Question: Using System.Net.HttpRequest I would like to imitate a users search on the following search engine in my code.
<URL>
An example of the search URL is as follows:
<URL>
I have the following code to perform the HTTP GET. Note I'm using the HtmlAgilityPack.
'''
protected override HtmlDocument MakeRequestHtml(string requestUrl)
{
try
{
HttpWebRequest request = WebRequest.Create(requestUrl) as HttpWebRequest;
request.UserAgent = "Mozilla/4.0 (compatible; MSIE 6.0; Windows NT 5.1; SV1; .NET CLR 1.1.4322; .NET CLR 2.0.50727)";
HttpWebResponse response = request.GetResponse() as HttpWebResponse;
HtmlDocument htmlDoc = new HtmlDocument();
htmlDoc.Load(response.GetResponseStream());
return (htmlDoc);
}
catch (Exception e)
{
Console.WriteLine(e.Message);
Console.Read();
return null;
}
}
'''
Where "requestUrl" is the example search URL shown above.
The contents of htmlDoc.DocumentNode.InnerHtml contains no search results and looks nothing like the search results page you would get if you copy pasted the example search URL shown above into your browser.
I'm guessing the reason for this is because you must first have a session in order to be able to perform requests. Can anybody advise if there is a feasible way to replicate the behavior of the user agent? Or perhaps there is a better way of achieving the goal of "scraping" the search results that I don't know about? Suggestions please.
Robots.txt contents:
'''
# / robots.txt file for http://www.scirus.com
User-agent: NetMechanic
Disallow: /srsapp/sciruslink
User-agent: *
Disallow: /srsapp/sciruslink
Disallow: /srsapp/search
Disallow: /srsapp/search_simple
Disallow: /search_simple
# for dev and accept server uncomment below line at Build time to disallow robots completely
##Disallow: /
'''
Content of htmlDoc.DocumentNode.InnerHtml

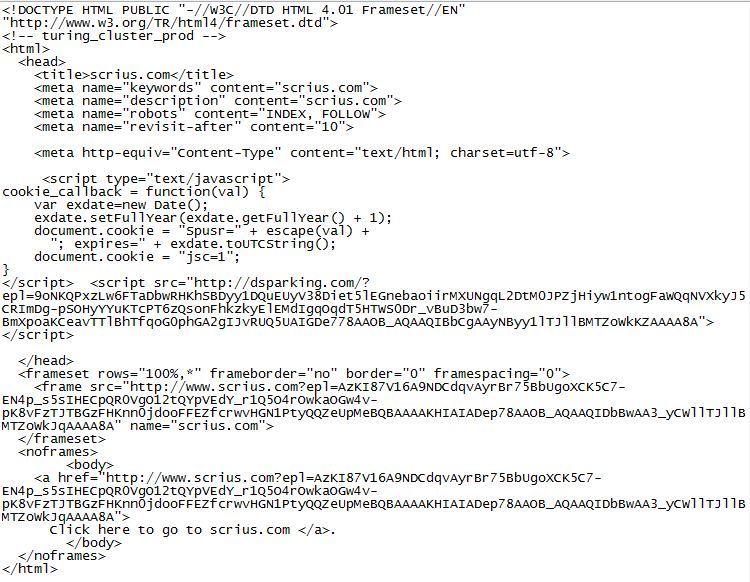
Answer: OK I actually tested with webclient
'''
static void Main(string[] args)
{
WebClient client = new WebClient();
client.Headers.Set("User-Agent", "Mozilla/5.0 (Windows NT 6.1; WOW64; rv:12.0) Gecko/20100101 Firefox/12.0");
string str = client.DownloadString("http://www.scirus.com/srsapp/search?q=core+facilities&t=all&sort=0&g=s");
byte[] bit = new System.Text.ASCIIEncoding().GetBytes(str);
FileStream fil = File.OpenWrite("test.txt");
fil.Write(bit,0,bit.Length);
}
'''
And here is the downloaded file <URL>